Question: I am creating a Shiny App, where in one part I need the user to input a text summary, but the default size of text input box appearing in the App is very small. difficult for users to enter a summary of 3-4 lines. Could you help me with the script that can make the text input box bigger. really appreciate your help!

===========
I just tried the following with HTML tags:
'''
library(shiny)
shinyUI(fluidPage(
sidebarLayout(
sidebarPanel(
tags$textarea(id="my_textarea", rows=5, "Leave a comment...")
),
mainPanel(
uiOutput("my_output")
)
)
))
'''
---
but got some error - shown below!
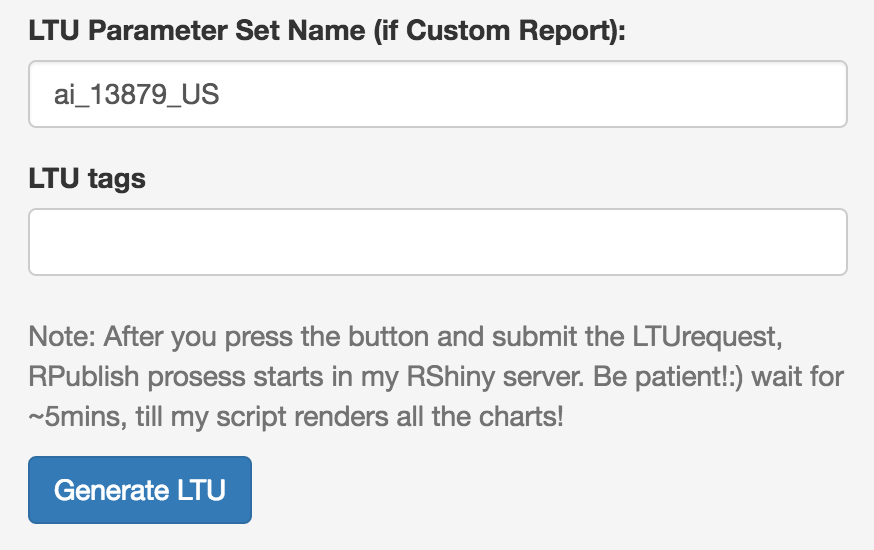
Answer: I made a small aesthetic change(css to 100%), but it does work as it is. The error might be from some other section of your code. See the example below.
'''
library(shiny)
ui<-shinyUI(fluidPage(
sidebarLayout(
sidebarPanel(
tags$style(type="text/css", "textarea {width:100%}") ,
tags$textarea(id="my_textarea", rows=5,placeholder = "Leave a comment...", "")
)
,mainPanel( h4('My panel') )
)
))
server <- shinyServer(function(input, output) {})
shinyApp(ui, server)
'''